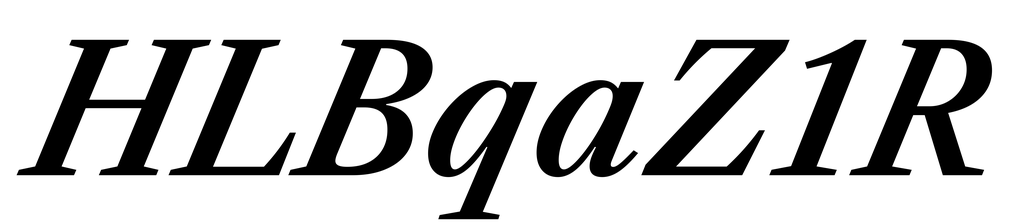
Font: LibreCaslonText-Italic_SemiBold_Italic